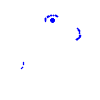
Particle: pion